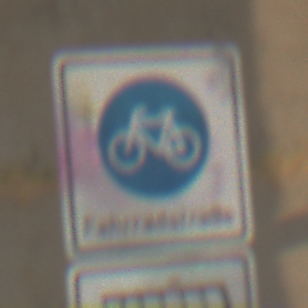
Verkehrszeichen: BeginnFahrradstrasse
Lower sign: MehrspurigeFahrzeugeFrei5
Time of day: SunriseSunset
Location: Roofed (Suburban)
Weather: Clear
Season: NotSpecified
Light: Natural